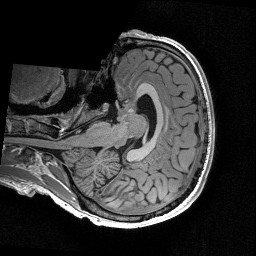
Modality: T1w
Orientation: axial
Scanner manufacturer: siemens
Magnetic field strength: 3 T
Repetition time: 2.53 s
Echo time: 0.00267 s